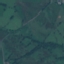
Label: Pasture